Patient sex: F
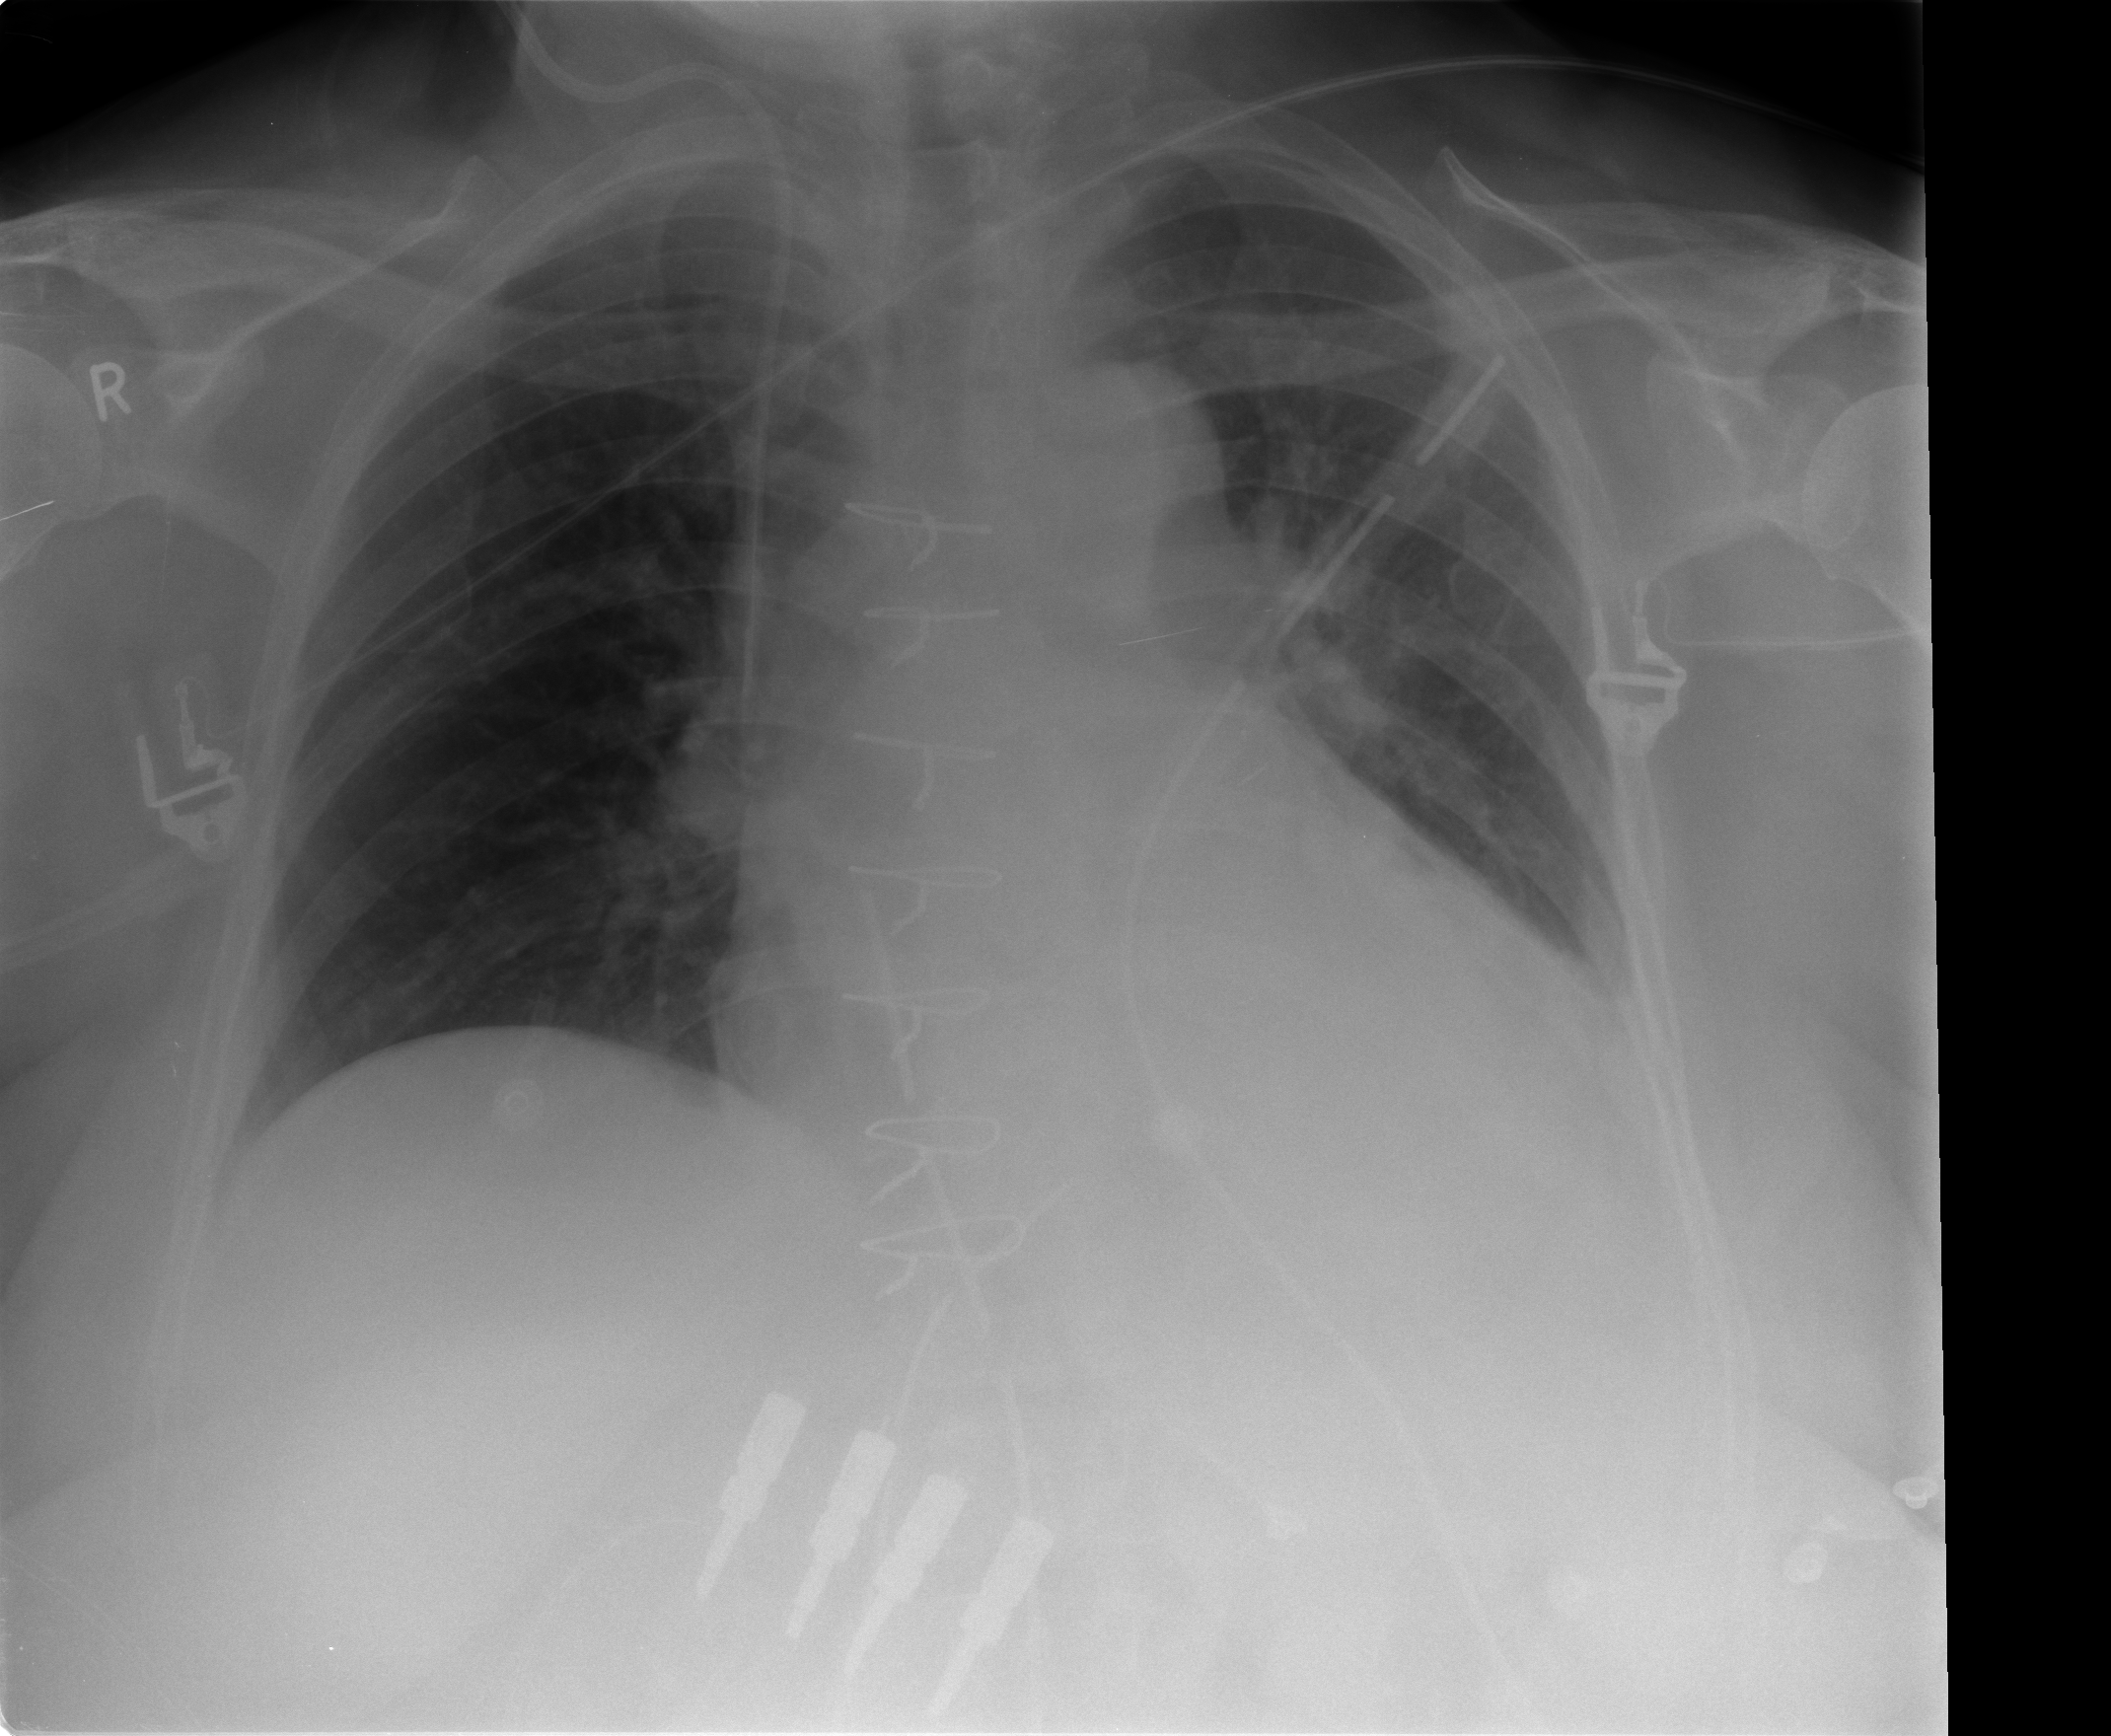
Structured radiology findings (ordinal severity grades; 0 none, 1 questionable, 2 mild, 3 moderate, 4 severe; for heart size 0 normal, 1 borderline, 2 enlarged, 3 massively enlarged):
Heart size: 2
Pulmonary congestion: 0
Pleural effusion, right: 0
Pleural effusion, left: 2
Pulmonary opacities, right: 0
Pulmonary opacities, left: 1
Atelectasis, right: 2
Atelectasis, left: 2